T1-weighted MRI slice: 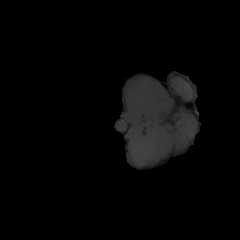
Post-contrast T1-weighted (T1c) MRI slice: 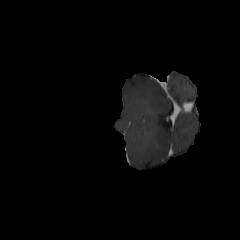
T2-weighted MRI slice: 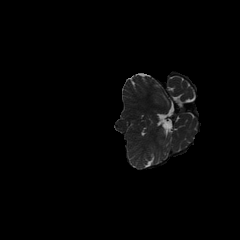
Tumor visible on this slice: no